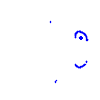
Particle: pion